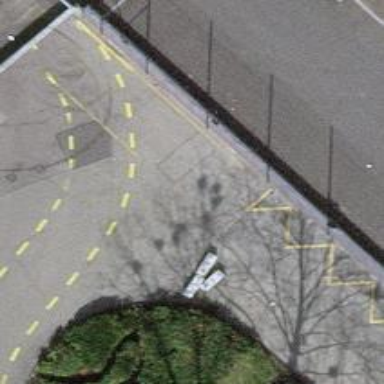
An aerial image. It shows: Block barrier.